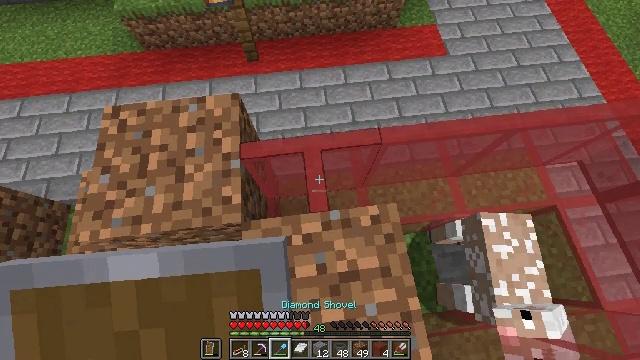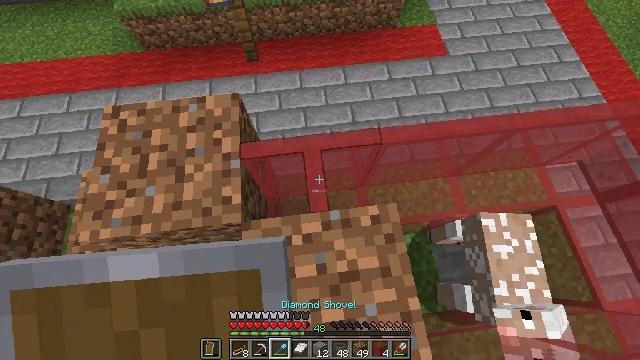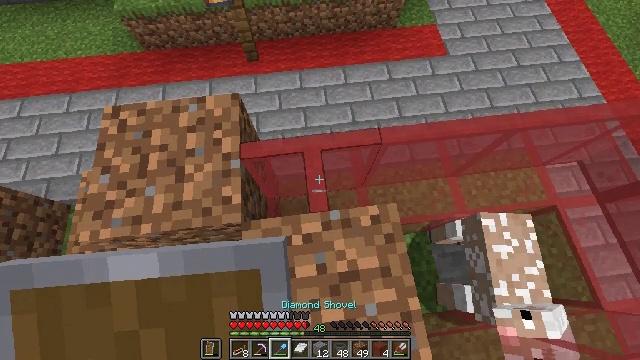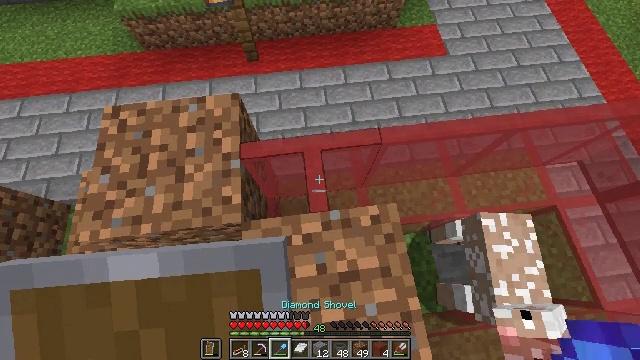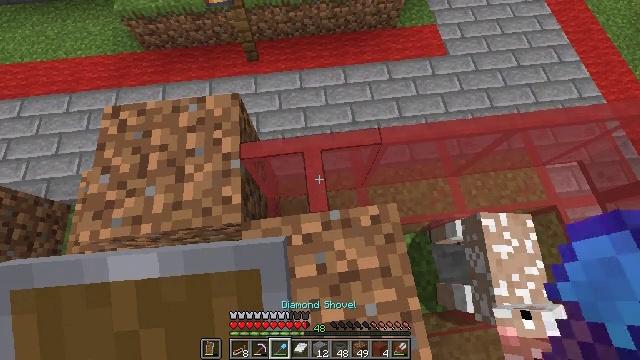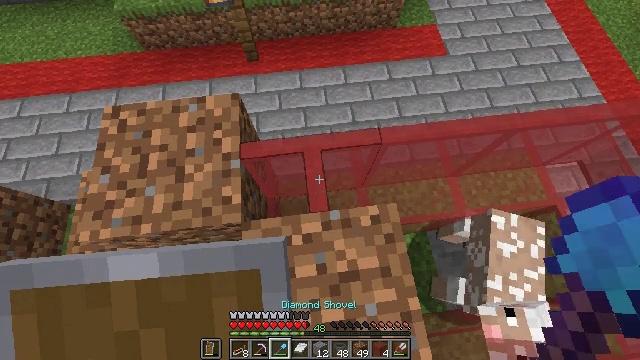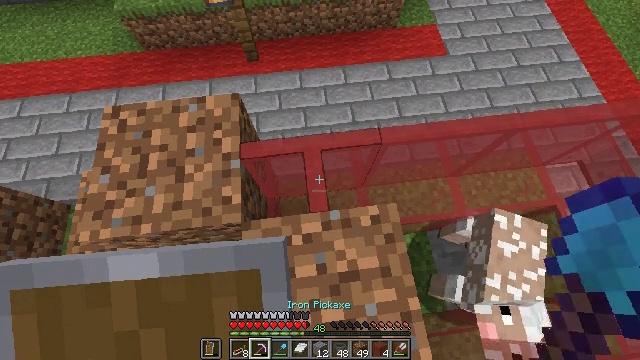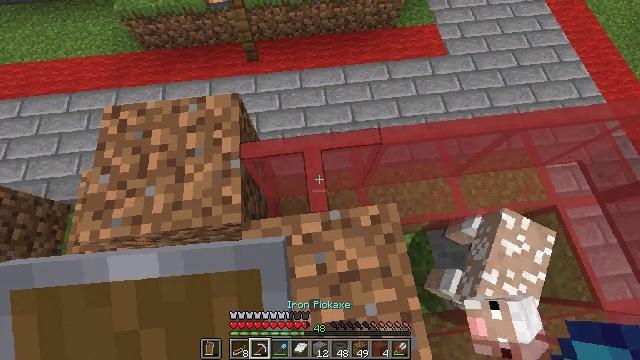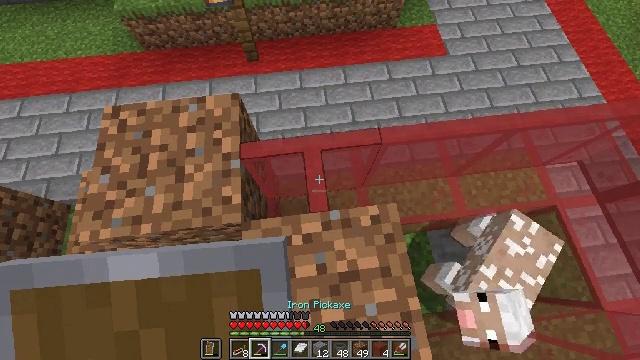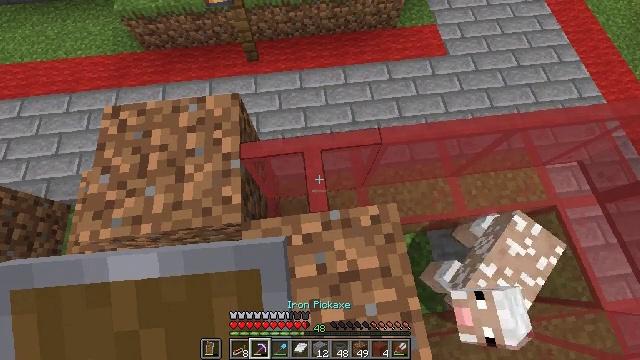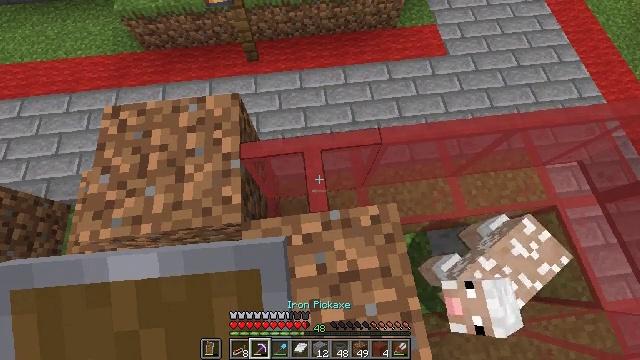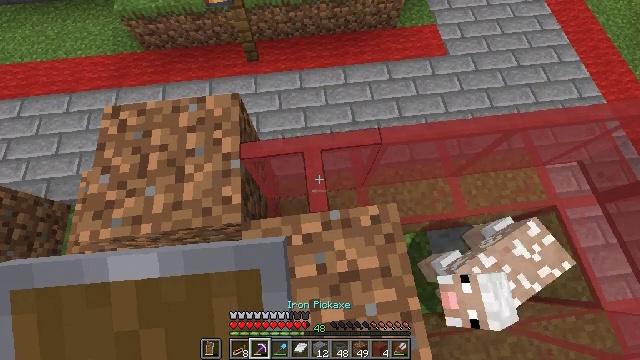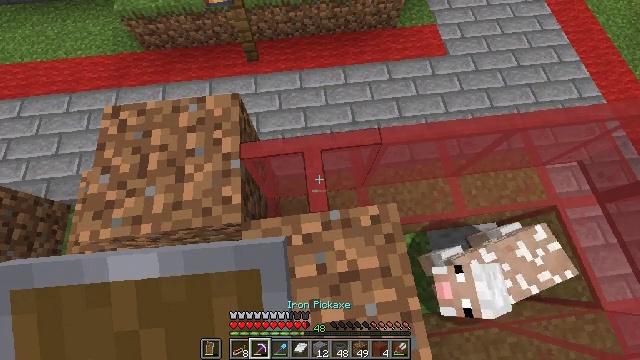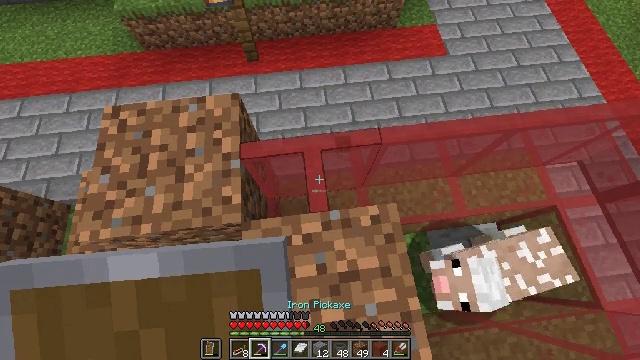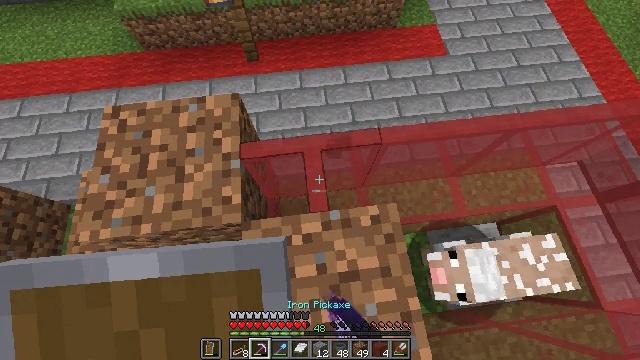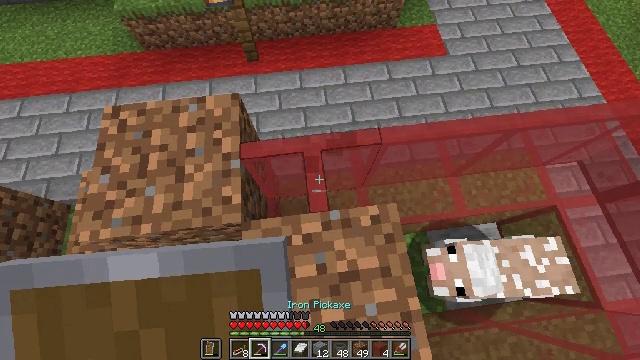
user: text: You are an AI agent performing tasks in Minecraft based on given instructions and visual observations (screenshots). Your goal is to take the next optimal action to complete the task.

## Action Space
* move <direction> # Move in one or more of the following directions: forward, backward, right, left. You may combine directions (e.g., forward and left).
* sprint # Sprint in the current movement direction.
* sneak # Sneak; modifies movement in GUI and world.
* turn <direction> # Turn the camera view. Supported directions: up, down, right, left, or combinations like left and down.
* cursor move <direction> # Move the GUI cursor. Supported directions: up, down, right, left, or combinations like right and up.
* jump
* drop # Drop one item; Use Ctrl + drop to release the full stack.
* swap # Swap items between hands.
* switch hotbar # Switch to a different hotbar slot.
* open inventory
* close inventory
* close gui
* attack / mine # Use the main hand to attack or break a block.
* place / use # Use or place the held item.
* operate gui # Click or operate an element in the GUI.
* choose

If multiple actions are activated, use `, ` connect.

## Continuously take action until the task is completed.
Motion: motion action
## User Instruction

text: Destroy the red stained glass pane to collect.
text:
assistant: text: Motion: no_op
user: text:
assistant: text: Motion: no_op
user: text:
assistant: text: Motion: no_op
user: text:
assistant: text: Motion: no_op
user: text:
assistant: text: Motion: no_op
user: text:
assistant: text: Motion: no_op
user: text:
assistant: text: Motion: no_op
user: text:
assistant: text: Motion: no_op
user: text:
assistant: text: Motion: no_op
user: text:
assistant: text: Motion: no_op
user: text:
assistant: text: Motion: no_op
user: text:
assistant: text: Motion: no_op
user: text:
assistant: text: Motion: attack / mine
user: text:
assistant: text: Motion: attack / mine
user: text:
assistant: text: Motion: attack / mine
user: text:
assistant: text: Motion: attack / mine
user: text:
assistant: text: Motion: attack / mine
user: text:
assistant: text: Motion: attack / mine
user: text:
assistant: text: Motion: attack / mine
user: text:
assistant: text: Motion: attack / mine
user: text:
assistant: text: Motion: attack / mine
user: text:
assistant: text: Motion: attack / mine
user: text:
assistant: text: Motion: attack / mine
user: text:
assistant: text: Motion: attack / mine
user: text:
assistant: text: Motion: attack / mine
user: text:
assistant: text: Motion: attack / mine
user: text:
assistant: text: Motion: attack / mine
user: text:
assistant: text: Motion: attack / mine